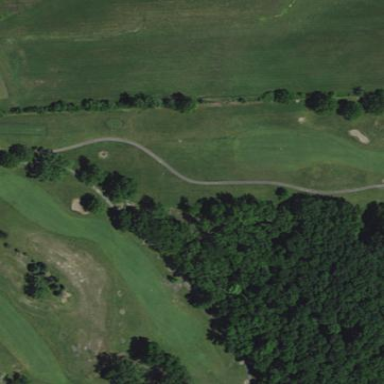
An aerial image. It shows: Scenic golf fairway.